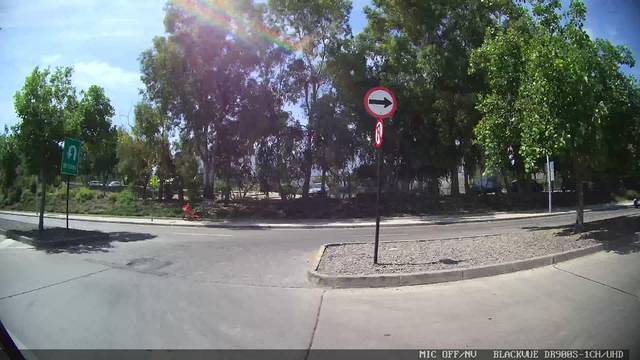
Region: Chile
Coordinates: -33.394, -70.6